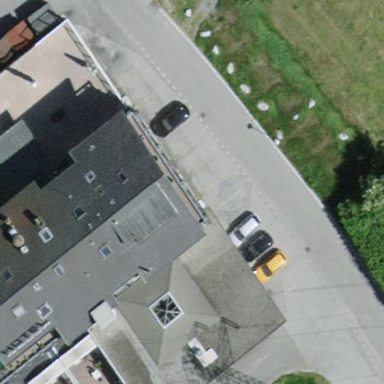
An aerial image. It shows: Hotel building.